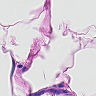
Metastatic tissue present: no